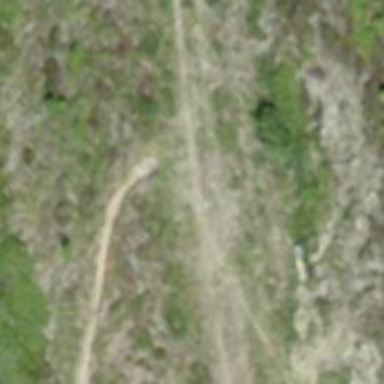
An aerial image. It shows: Grass track road with grade 5 tracktype.